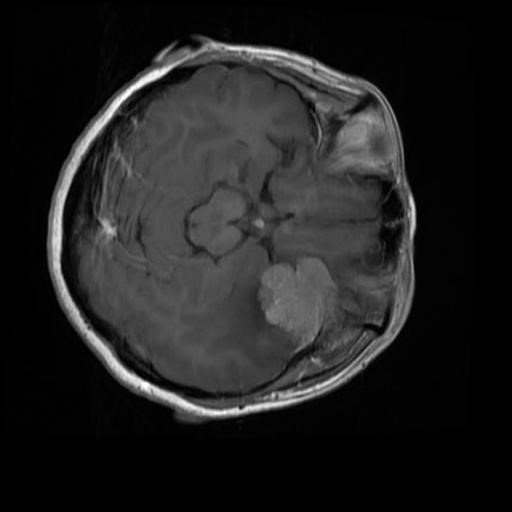
Label: brain_menin